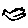
Label: bird